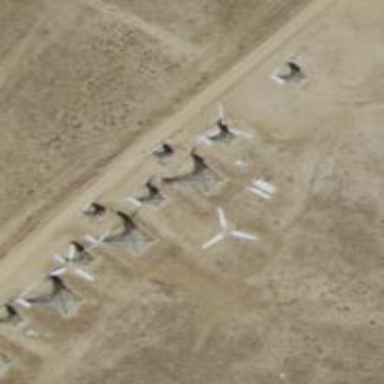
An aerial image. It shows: Wind power generator utilizing wind turbines.